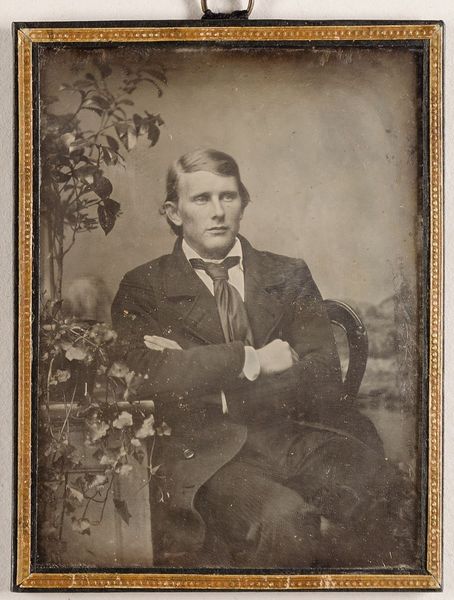
Titel: Eduard Wesselhoeft (1831-1880)
Standort: Hamburg
Institution: Museum für Kunst und Gewerbe Hamburg
Schlagwörter: mann, gesten, portrait, figur, person, foto, fotografie, photographie, photo, lichtbild, daguerreotypie, historische, bildwerke, angewandte und bildende kunst, hessische systematik, porträt, persönlichkeit, armhaltungen, porträtfotografie, porträtphotographie